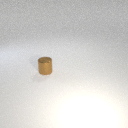
small brown metal cylinder